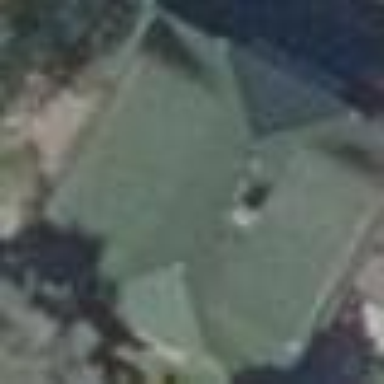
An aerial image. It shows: Detached building with half-hipped roof.